Current action and preconditions to check: path_clear

Your task: For each precondition in the list above, predict whether it will hold at this action.

Consider the current scene as observed from the mobile robot's camera, and analyze the predicted future states of all dynamic agents (e.g., people, animals, vehicles, or any moving entities) within the NEXT SECOND.

IMPORTANT: Only answer "very likely" if you are absolutely certain—based on strong, clear evidence—that a dynamic agent will violate the precondition in the predicted future state. Do NOT answer "very likely" for unlikely, ambiguous, or low-probability risks.

Ask yourself for each precondition: Is there a high probability, with clear and convincing evidence, that the predicted future states of any dynamic agent will interfere with the predicted future state of the currently executing action within the NEXT SECOND, causing that precondition to fail?

Assess the risk level based on these predictions. Use "likely" or "very likely" if motions create a clear risk of interference.

Use "neutral" or "improbable" if agents are nearby but their predicted paths are clearly diverging or non-conflicting.

Failure Risk Categories: "very improbable", "improbable", "neutral", "likely", "very likely"

Answer Format: Output ONLY the probability_of_failure value from these categories: "very improbable", "improbable", "neutral", "likely", "very likely"

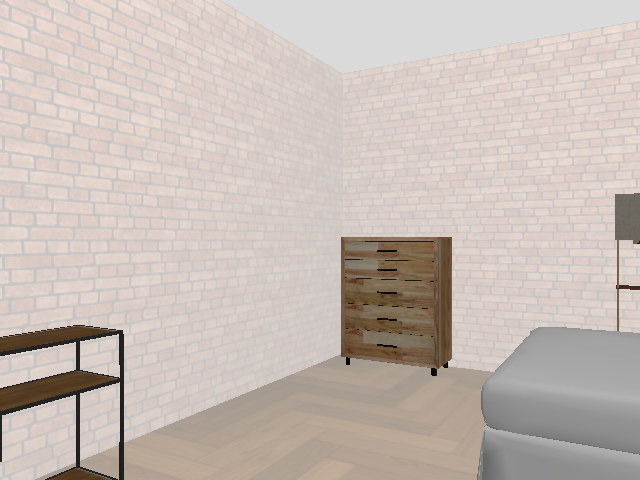

Answer: very improbable